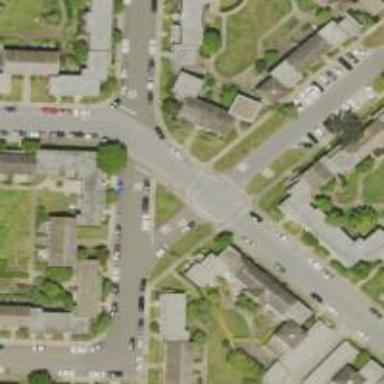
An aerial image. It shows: Residential road with separate sidewalk.